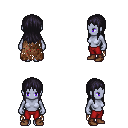
a pixel art fantasy rpg character, female body template, dark elf, purple skin, brown tattered cape, red pants, raven unkempt hairstyle, brown shoes, four views (front, back, left, right), 2x2 character sprite sheet, small pixel art, hard edges, no anti-aliasing